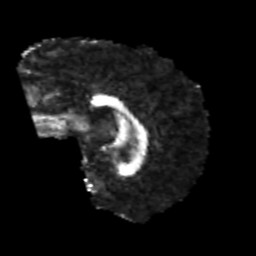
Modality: FA
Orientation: sagittal
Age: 22
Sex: male
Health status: healthy
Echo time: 0.074 s